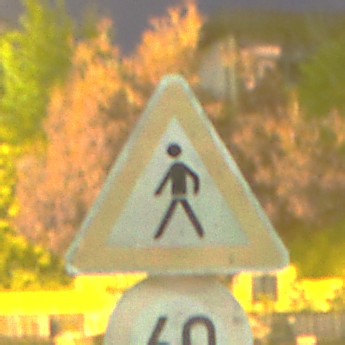
Verkehrszeichen: FussgaengerRechts
Zusatzzeichen unten: Geschwindigkeit60
Umgebung: Outdoor, Urban
Tageszeit: Night
Wetter: PartlyCloudy
Licht: Artificial
Jahreszeit: NotSpecified
Kontrast: HighContrast